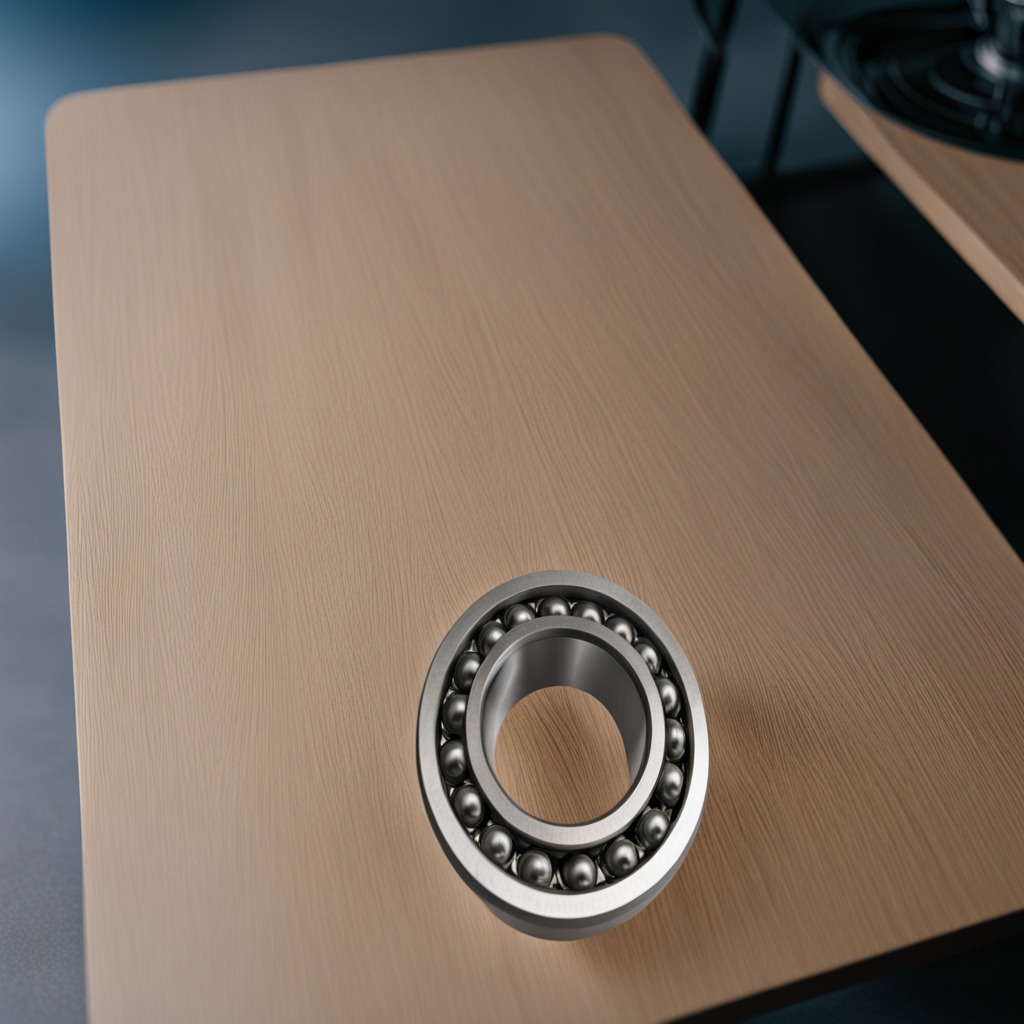
A metal ball bearing is lying on the table.